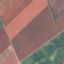
Land use / land cover: AnnualCrop